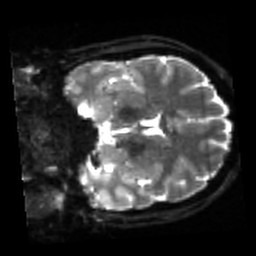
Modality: sbref
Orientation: coronal
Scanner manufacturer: siemens
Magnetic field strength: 3 T
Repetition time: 4 s
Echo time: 0.0594 s